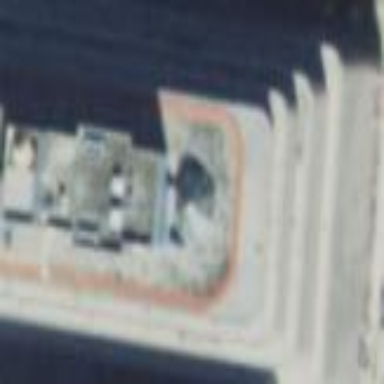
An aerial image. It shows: The building has flat concrete roof.